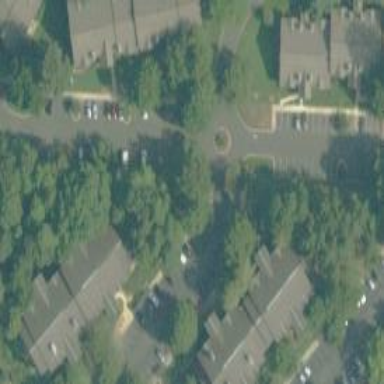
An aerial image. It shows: Residential building.